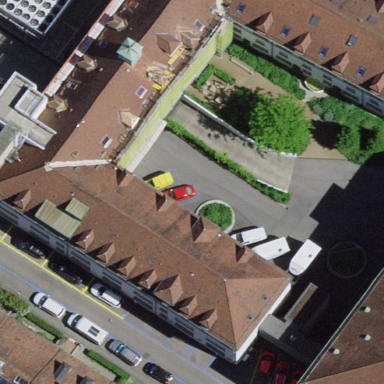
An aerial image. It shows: Office building.